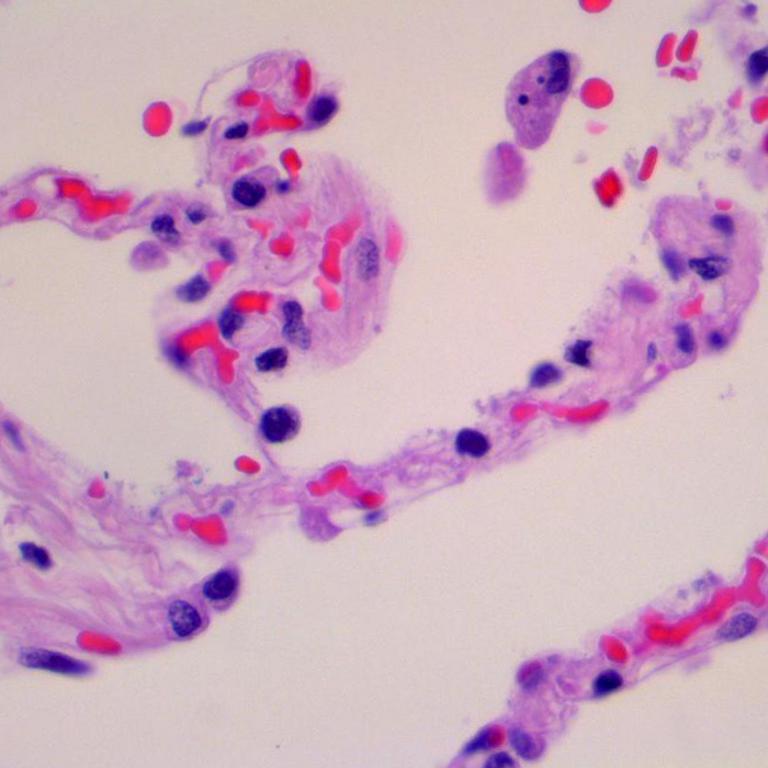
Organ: lung
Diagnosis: benign